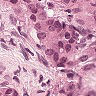
Metastatic tissue present: yes